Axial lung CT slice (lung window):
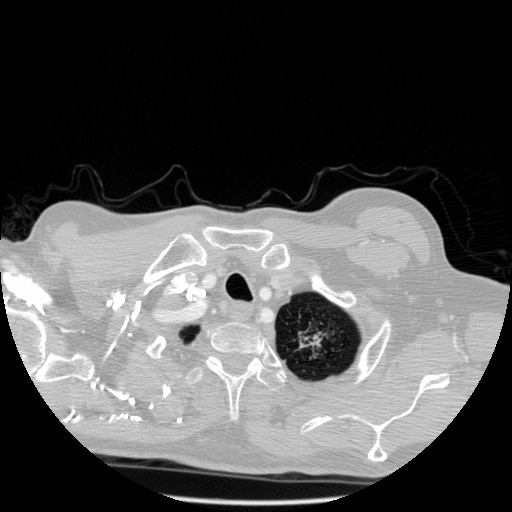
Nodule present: yes
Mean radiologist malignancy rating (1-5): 4.667